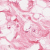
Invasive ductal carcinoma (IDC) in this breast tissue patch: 0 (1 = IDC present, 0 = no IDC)